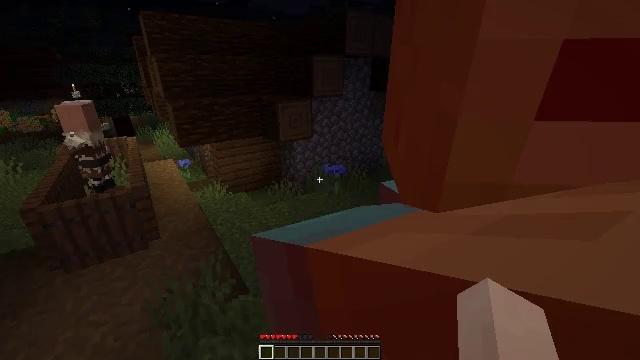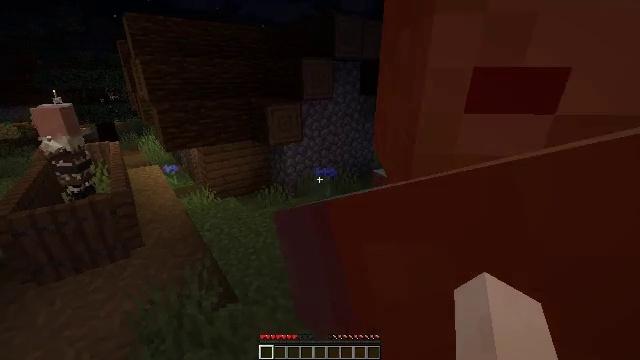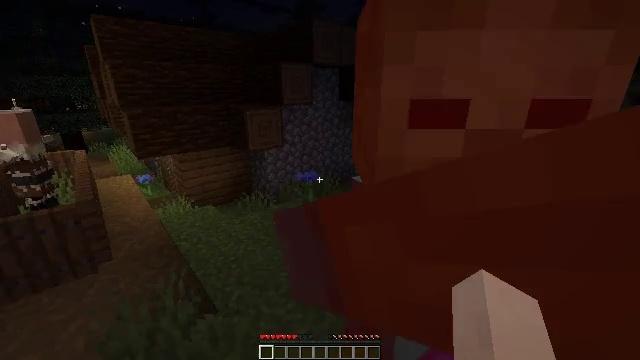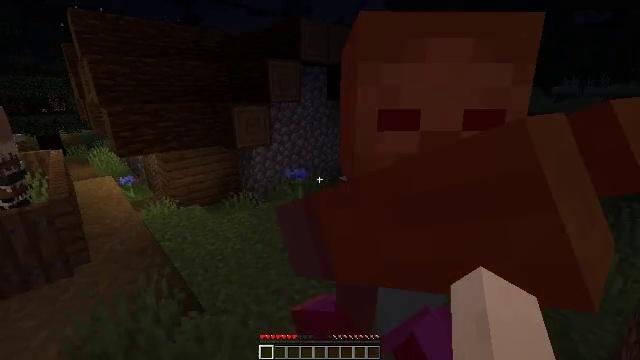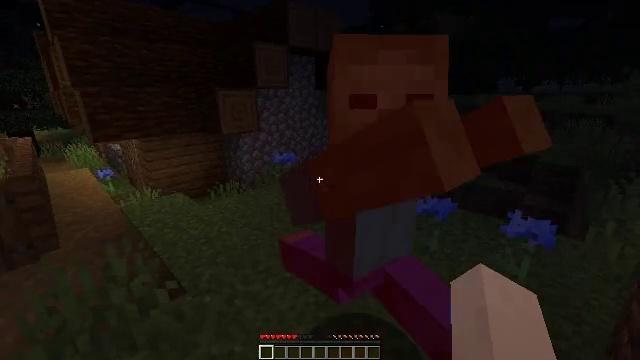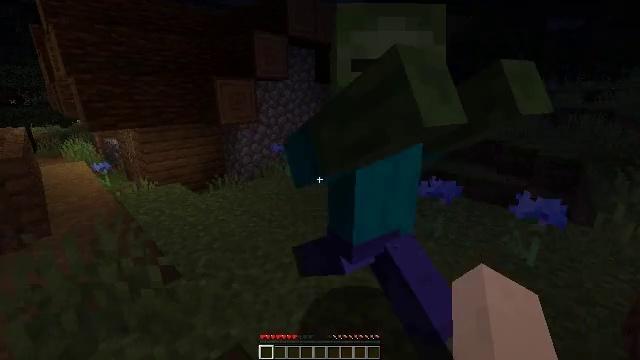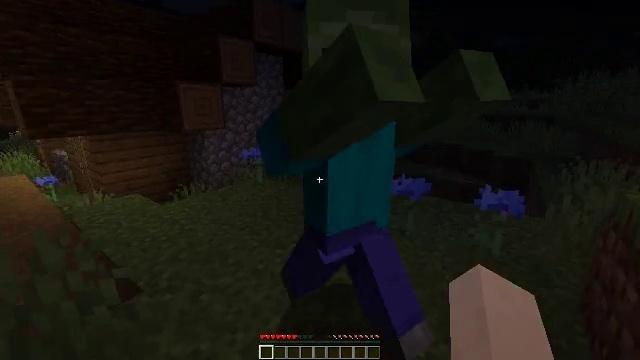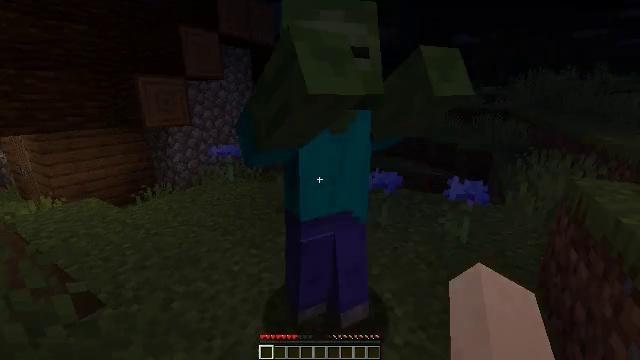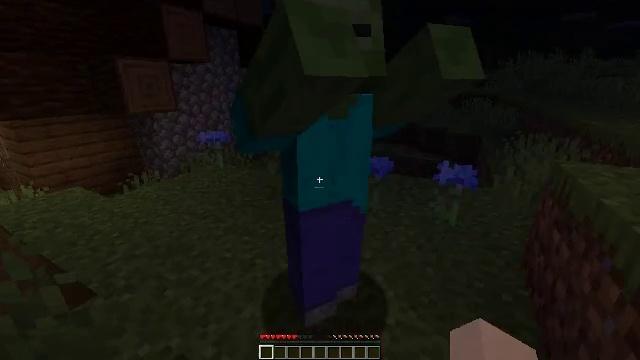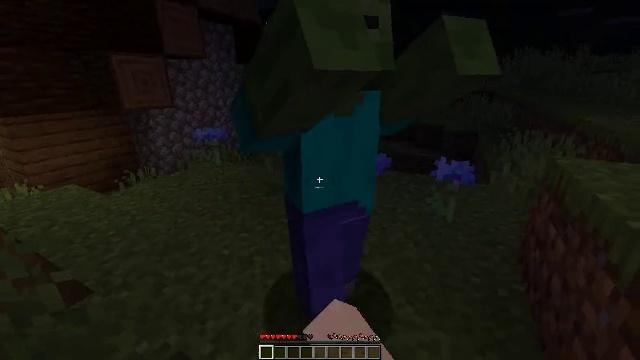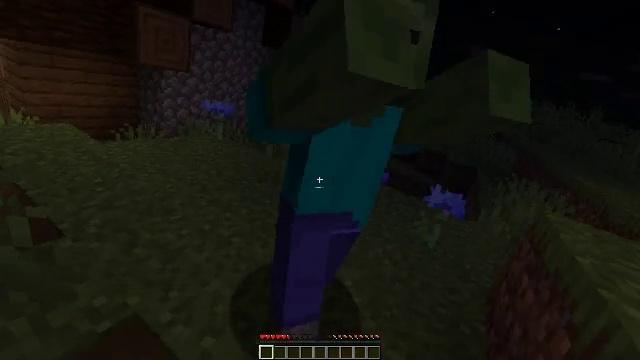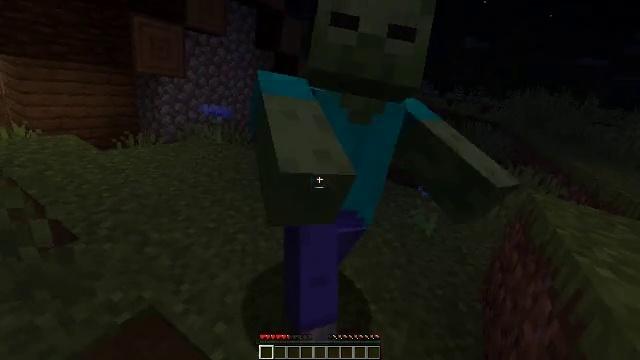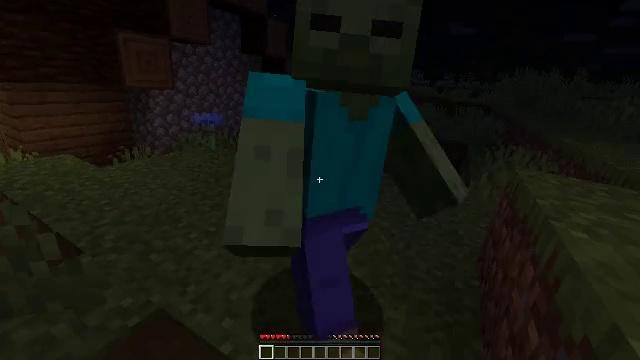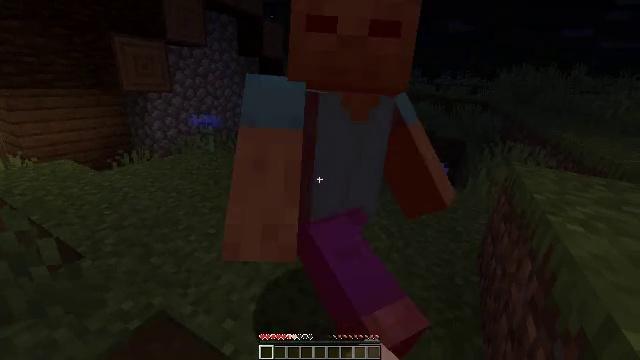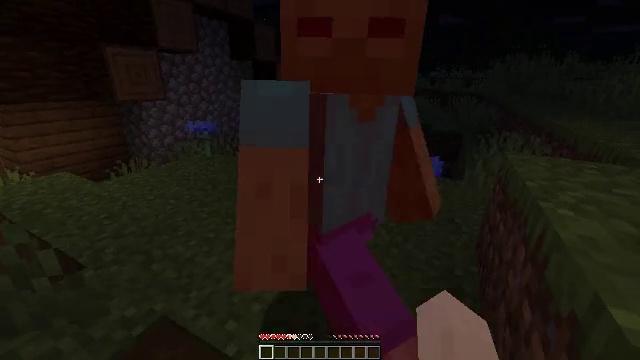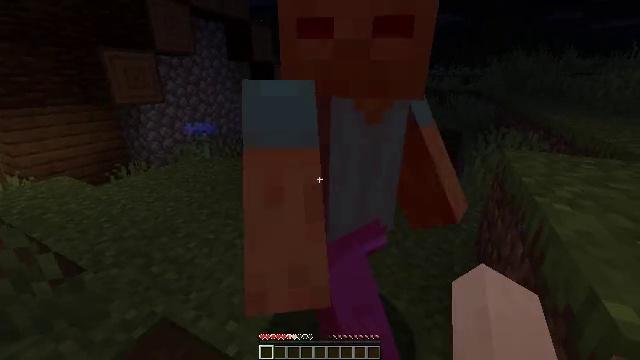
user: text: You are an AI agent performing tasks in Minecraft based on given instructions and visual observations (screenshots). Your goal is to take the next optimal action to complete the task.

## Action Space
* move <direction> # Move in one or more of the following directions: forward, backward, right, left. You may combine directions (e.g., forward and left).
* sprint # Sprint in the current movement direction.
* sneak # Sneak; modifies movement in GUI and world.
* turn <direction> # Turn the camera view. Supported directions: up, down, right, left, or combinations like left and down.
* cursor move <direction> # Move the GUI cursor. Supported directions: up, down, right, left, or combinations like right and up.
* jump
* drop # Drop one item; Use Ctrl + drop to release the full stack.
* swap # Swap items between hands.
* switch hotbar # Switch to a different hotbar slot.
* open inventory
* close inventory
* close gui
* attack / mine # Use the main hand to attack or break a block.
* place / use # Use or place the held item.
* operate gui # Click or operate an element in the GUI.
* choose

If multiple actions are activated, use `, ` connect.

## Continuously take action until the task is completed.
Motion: motion action
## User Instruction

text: Harvest a cornflower from the meadow.
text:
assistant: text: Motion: turn right and up
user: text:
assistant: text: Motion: turn right and up
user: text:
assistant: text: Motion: turn right
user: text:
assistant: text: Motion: turn right
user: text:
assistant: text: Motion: no_op
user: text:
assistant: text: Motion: turn right and up
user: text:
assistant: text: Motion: turn right and down
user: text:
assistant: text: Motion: turn right and down, attack / mine
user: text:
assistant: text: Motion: attack / mine
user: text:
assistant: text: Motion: turn right, attack / mine
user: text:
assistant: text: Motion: attack / mine
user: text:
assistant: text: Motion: attack / mine
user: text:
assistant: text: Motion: attack / mine
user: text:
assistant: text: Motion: attack / mine
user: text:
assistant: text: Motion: attack / mine
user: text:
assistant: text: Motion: attack / mine
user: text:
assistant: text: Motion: turn right and up, attack / mine
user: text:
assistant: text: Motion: turn right and up
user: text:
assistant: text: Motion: attack / mine
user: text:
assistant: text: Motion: attack / mine
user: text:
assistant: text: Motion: attack / mine
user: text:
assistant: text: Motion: attack / mine
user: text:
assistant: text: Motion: attack / mine
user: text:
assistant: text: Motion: attack / mine
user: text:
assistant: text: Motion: attack / mine